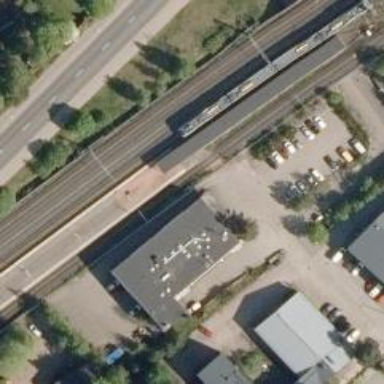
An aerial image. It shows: Level crossing with saltire markings.